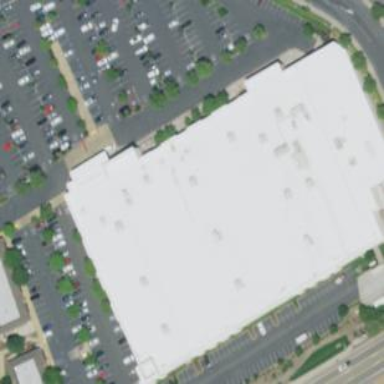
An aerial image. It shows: Retail building.